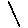
Label: line